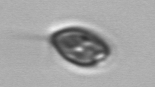
Label: Chrysochromulina